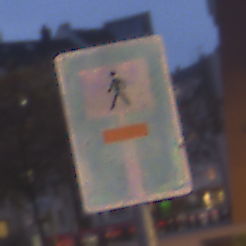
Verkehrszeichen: SackgasseFussgaengerDurchlaessig
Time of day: Night
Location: Outdoor (Urban)
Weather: PartlyCloudy
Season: NotSpecified
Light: Artificial